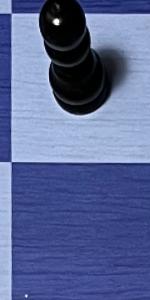
Label: Empty